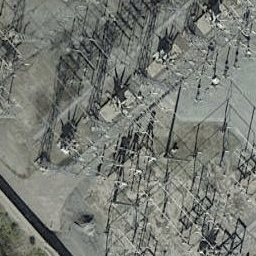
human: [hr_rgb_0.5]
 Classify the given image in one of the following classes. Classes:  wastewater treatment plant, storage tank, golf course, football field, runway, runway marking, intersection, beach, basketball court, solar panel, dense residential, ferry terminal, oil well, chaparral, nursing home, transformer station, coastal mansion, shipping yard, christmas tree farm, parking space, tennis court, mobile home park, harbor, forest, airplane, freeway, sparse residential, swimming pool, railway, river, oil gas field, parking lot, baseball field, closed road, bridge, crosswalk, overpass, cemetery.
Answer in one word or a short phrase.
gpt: transformer station